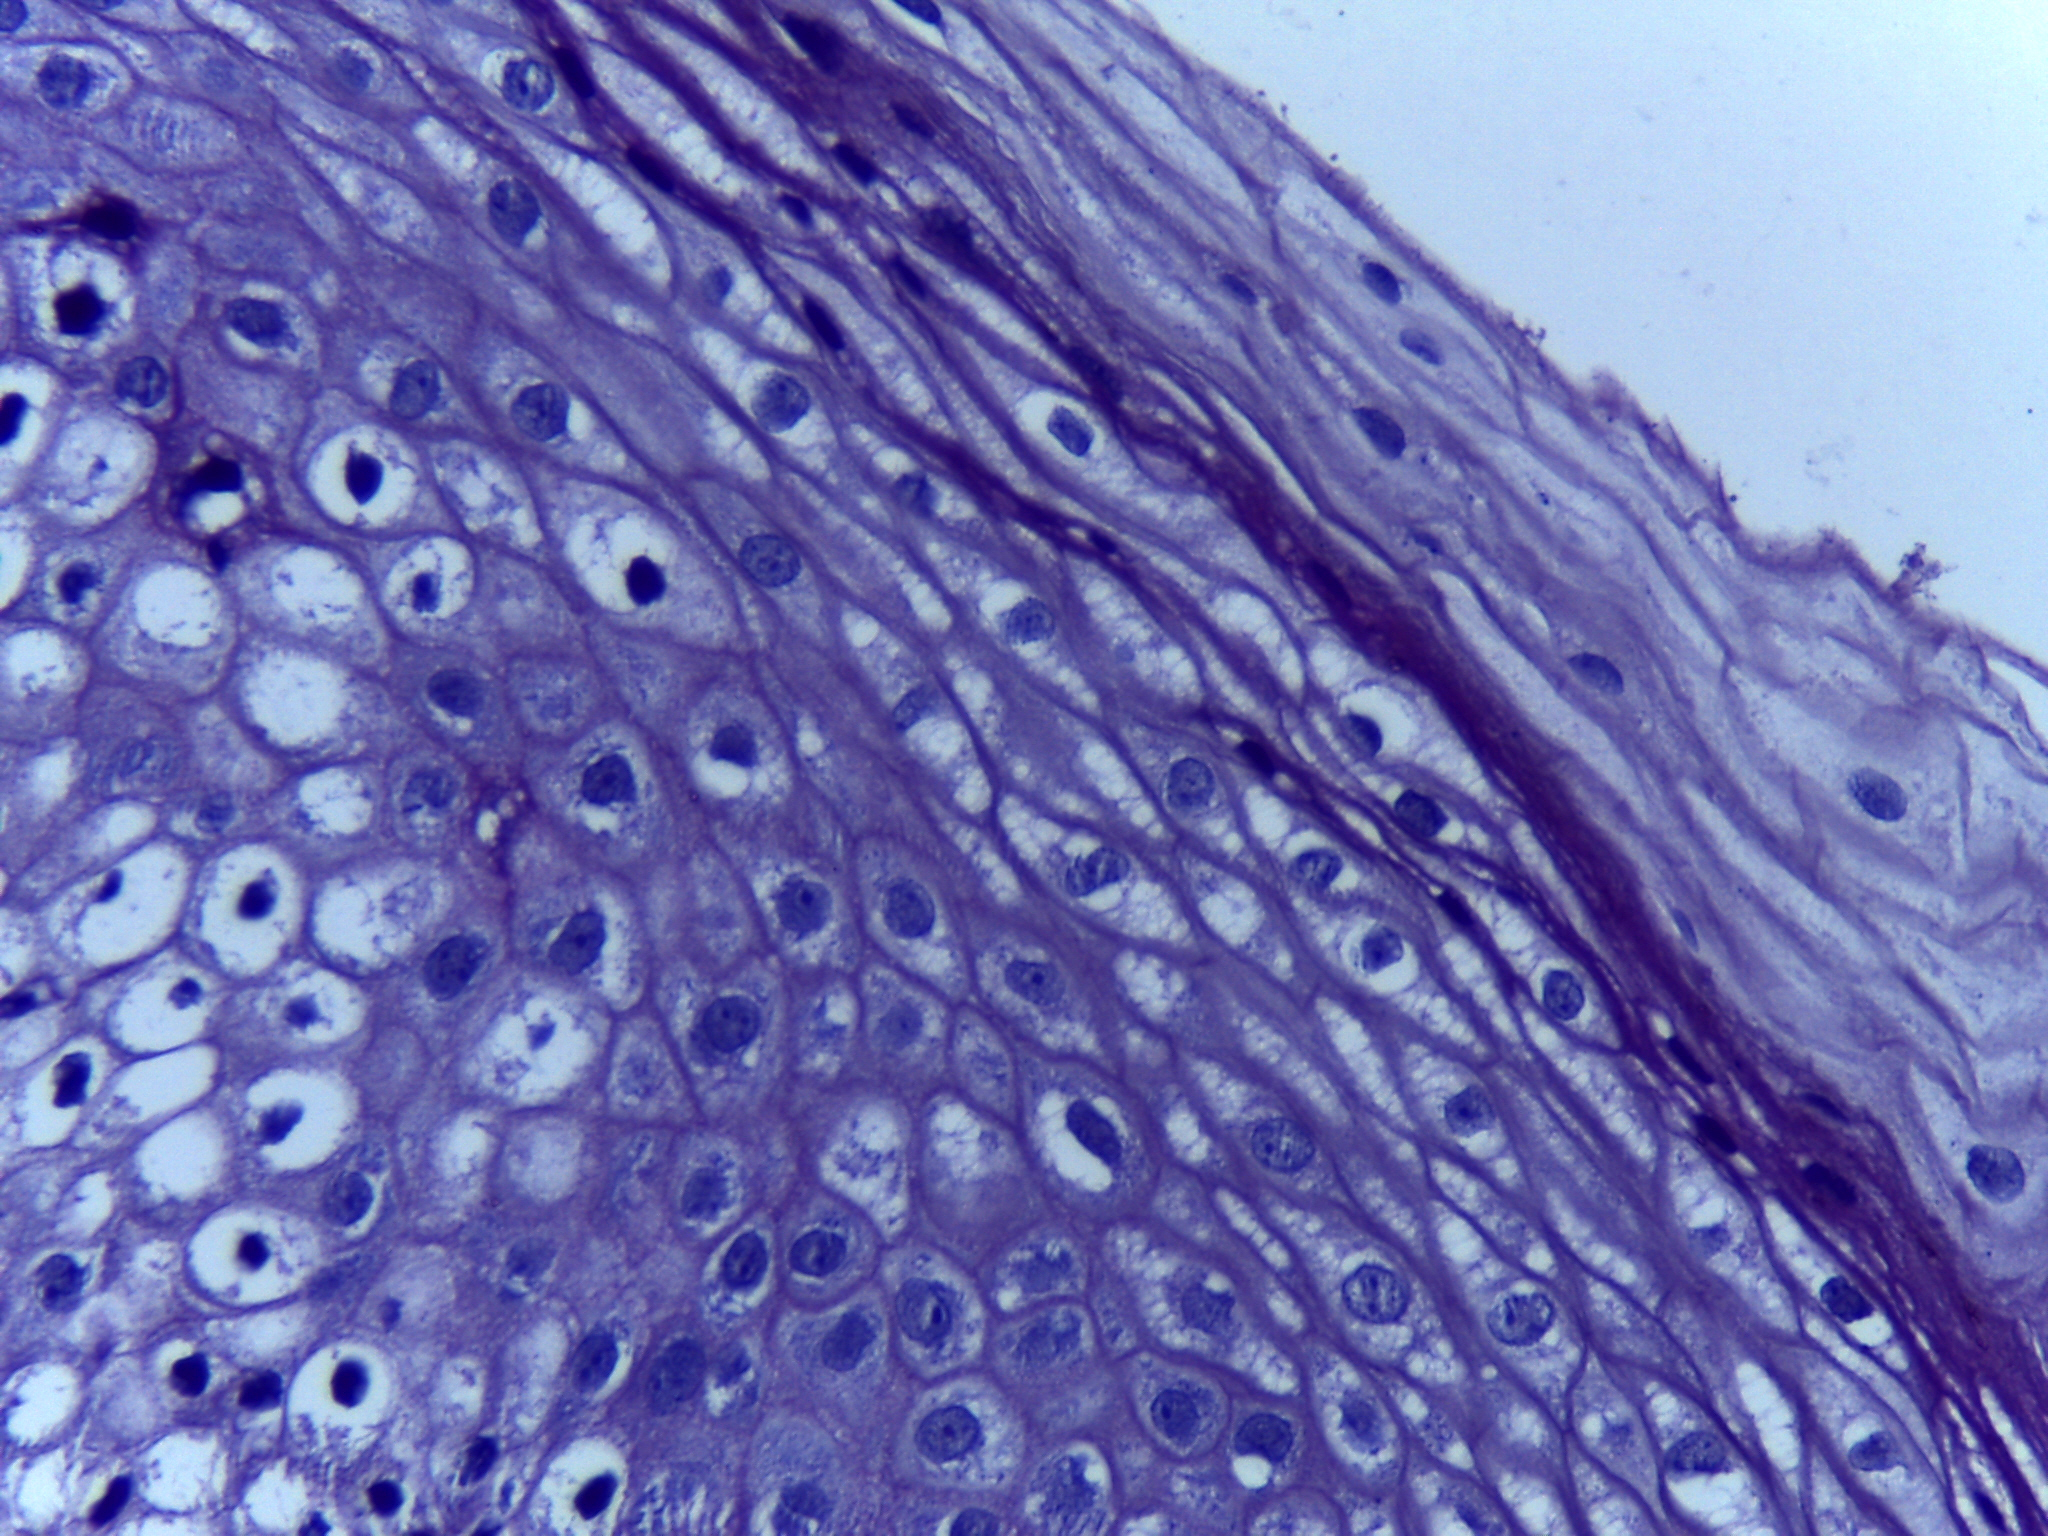
Diagnosis: OSCC